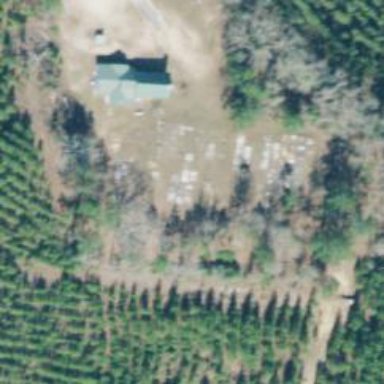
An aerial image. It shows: Graveyard.